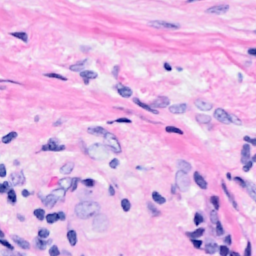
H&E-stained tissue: Breast